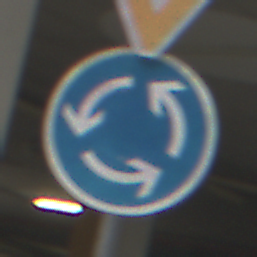
Verkehrszeichen: Kreisverkehr
Zusatzzeichen oben: VorfahrtGewaehren
Umgebung: Roofed, Urban
Tageszeit: Midday
Wetter: Overcast
Licht: Artificial
Jahreszeit: NotSpecified
Kontrast: MediumContrast